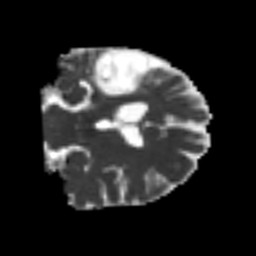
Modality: MD
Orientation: coronal
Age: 49
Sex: male
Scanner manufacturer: siemens
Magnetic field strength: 3 T
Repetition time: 4.987 s
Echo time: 0.0792 s